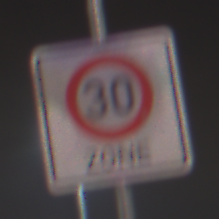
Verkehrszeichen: BeginnZone30
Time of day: Night
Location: Outdoor (Urban)
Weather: PartlyCloudy
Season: NotSpecified
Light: Artificial